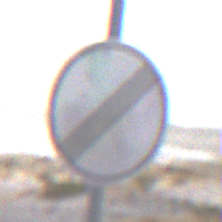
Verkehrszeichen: EndeSaemtlicherBegrenzungen
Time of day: Midday
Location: Outdoor (Nature)
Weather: PartlyCloudy
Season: NotSpecified
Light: Natural